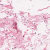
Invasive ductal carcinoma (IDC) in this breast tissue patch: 0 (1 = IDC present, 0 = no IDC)